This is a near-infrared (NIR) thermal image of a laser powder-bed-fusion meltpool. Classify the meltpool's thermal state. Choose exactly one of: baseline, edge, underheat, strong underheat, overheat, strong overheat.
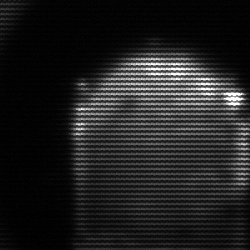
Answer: edge